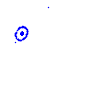
Particle: pion